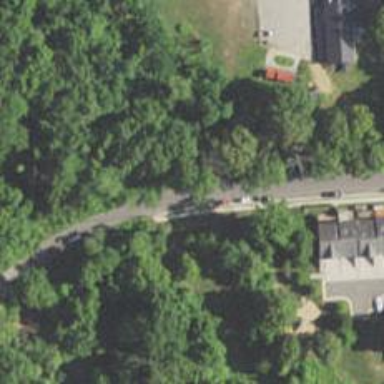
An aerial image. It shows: Residential road with asphalt surface. Sidewalk is present on the left side.